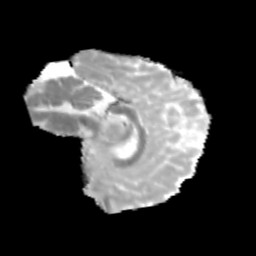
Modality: MD
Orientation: sagittal
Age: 13
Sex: male
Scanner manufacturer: siemens
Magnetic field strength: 3 T
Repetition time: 3.8 s
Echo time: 0.07 s